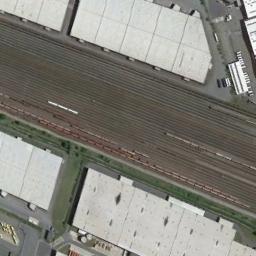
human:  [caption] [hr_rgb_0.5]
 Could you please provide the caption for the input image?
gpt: The railway is next to some houses .

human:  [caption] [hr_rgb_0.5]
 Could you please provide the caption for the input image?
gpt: There are two trains passing by in the picture .

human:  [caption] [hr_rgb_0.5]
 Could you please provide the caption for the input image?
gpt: These railways are flanked by some white buildings .

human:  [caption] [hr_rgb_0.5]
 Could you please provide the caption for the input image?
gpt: Many buildings of different shapes and sizes are beside the railway .

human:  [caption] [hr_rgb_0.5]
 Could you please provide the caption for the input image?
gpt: There are some white buildings beside the railway .